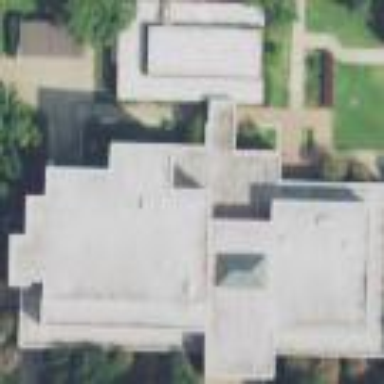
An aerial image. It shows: College building.